Question: I am absolute beginner.
I have a simple listview which I don't know how its work and the only view code i fount of it is :
'''
String[] from = new String[]{ TITLE };
int[] to = new int[]{ R.id.ViewTitleNotes };
'''
thats it, I want to customize this listview a little like change the font or set a background for listview page, but i cant !
if I change the background of page, every single listview item will adopt that image and every single listview item height will fill entire page !
that "R.id.ViewTitleNotes" doesn't have any code like this : "TextView ViewTitleNotes = (textView) findViewById(R.id.ViewTitleNotes);"
I don't Know how its work !
here is a Screenshot of this listview: that small selection is the textview i want to change the font of it

Thanks in advance.
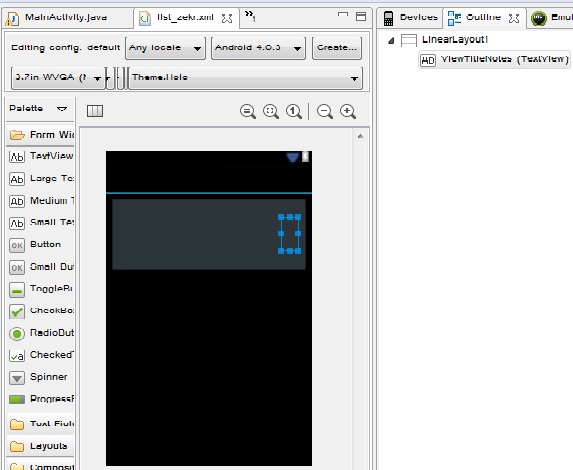
Answer: for change font of textView take a look at :
<URL>
for setting image in background of listview look at this link:
<URL>
and link bellow for more complicated listView:
<URL>
also it is recommended to use recyclerview instead of listView.
for recyclerview , link bellow :
<URL>
<URL>